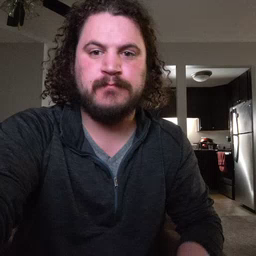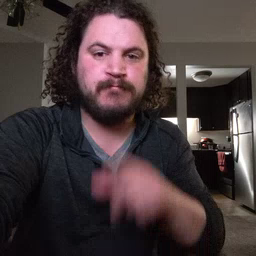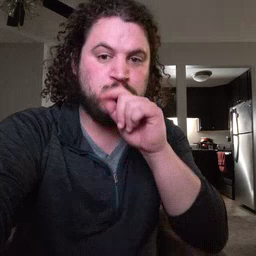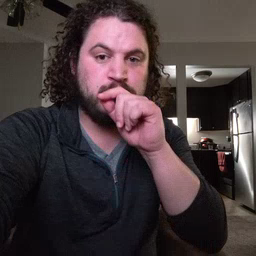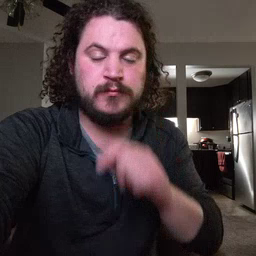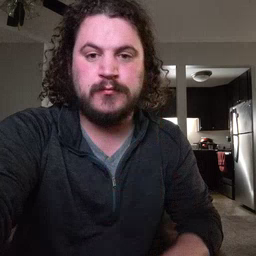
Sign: bird